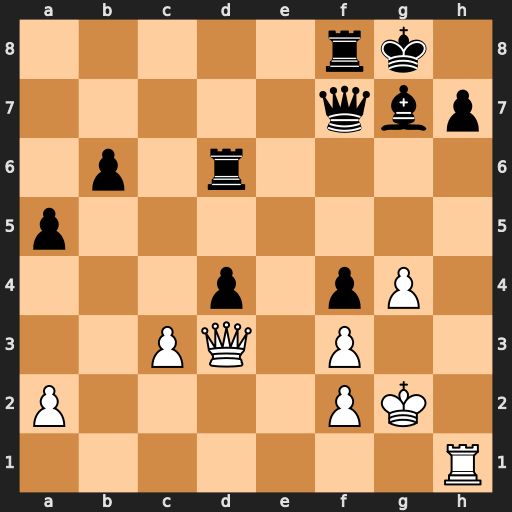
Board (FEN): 5rk1/5qbp/1p1r4/p7/3p1pP1/2PQ1P2/P4PK1/7R
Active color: w
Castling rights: -
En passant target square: -
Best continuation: Qxh7#